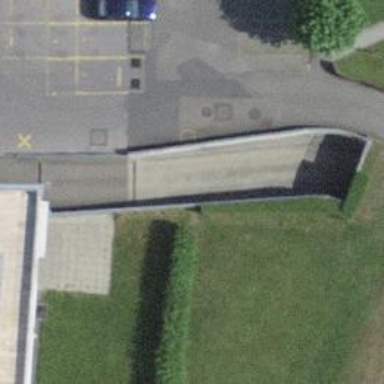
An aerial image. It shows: Parking area.